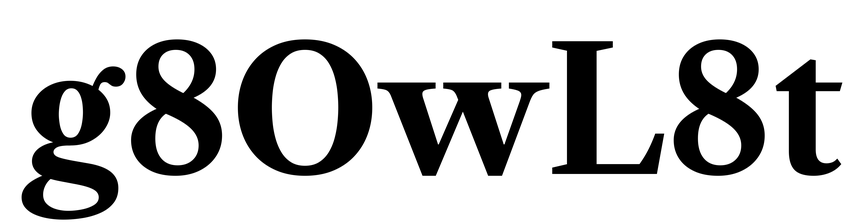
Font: LibreCaslonText_Bold